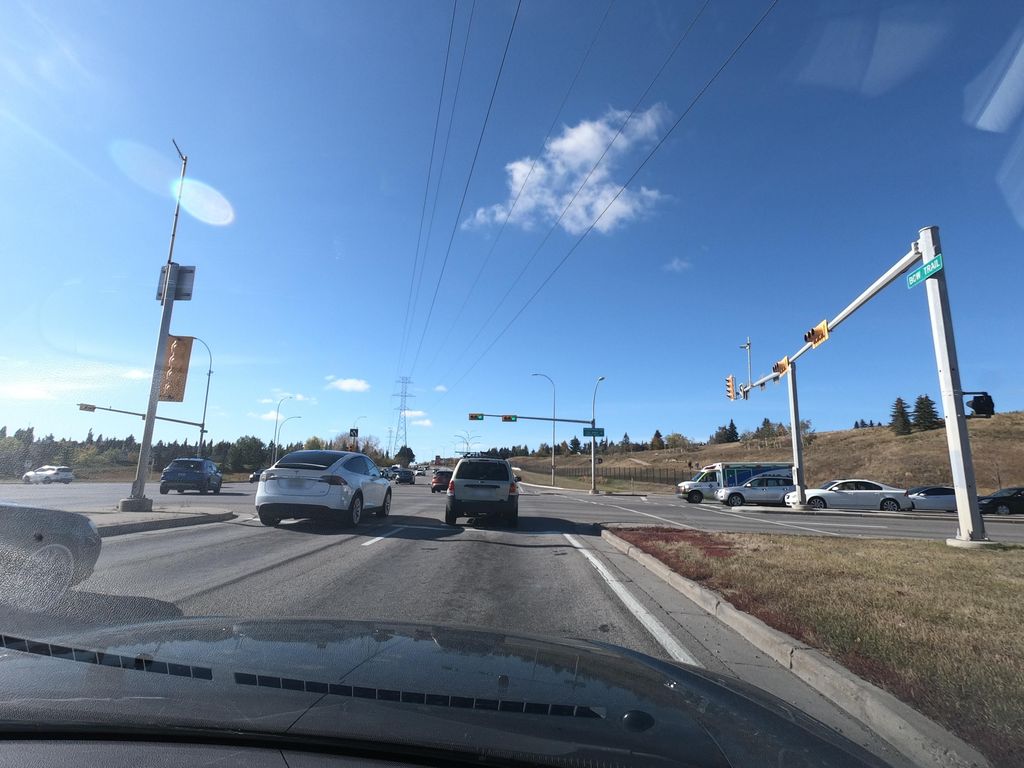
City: calgary